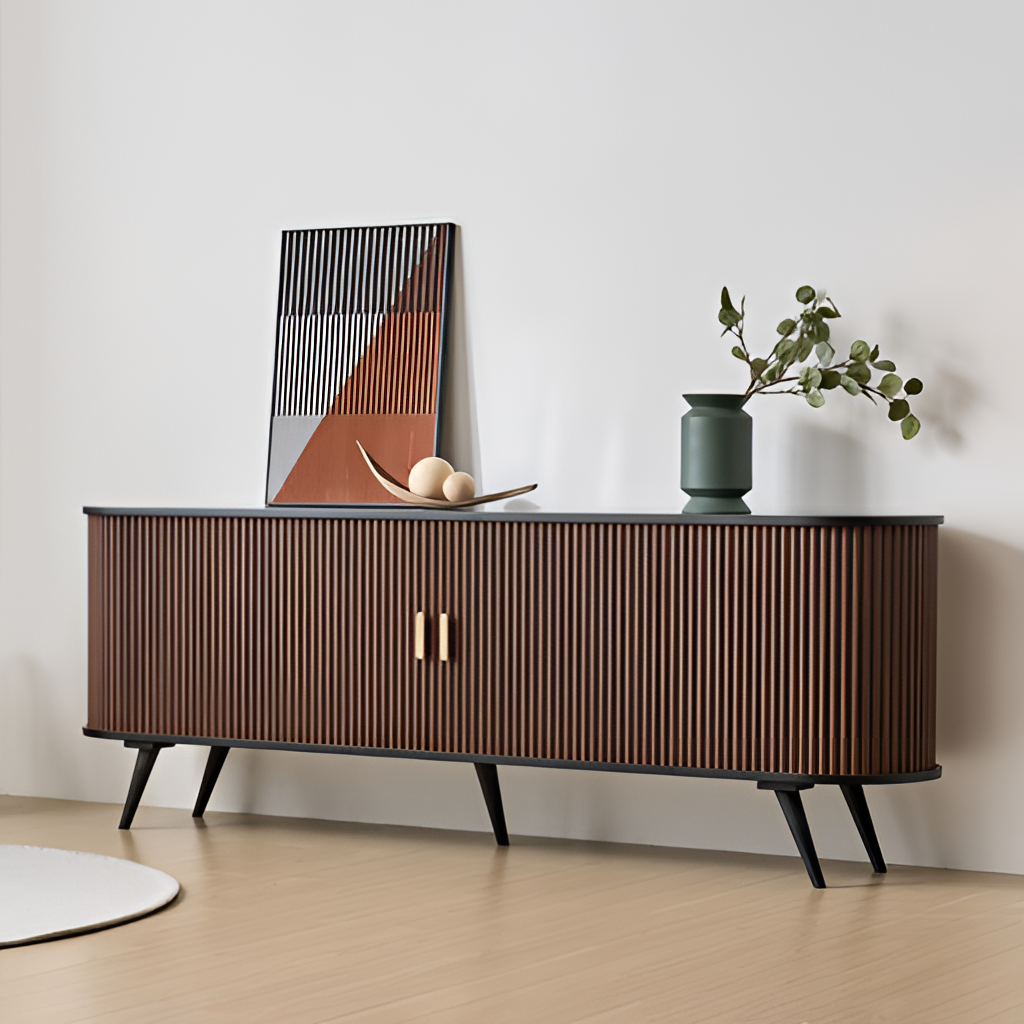
living room, wood sideboard, modern, white paint wallpaper, with solid pattern, wood flooring, with plank pattern